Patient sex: M
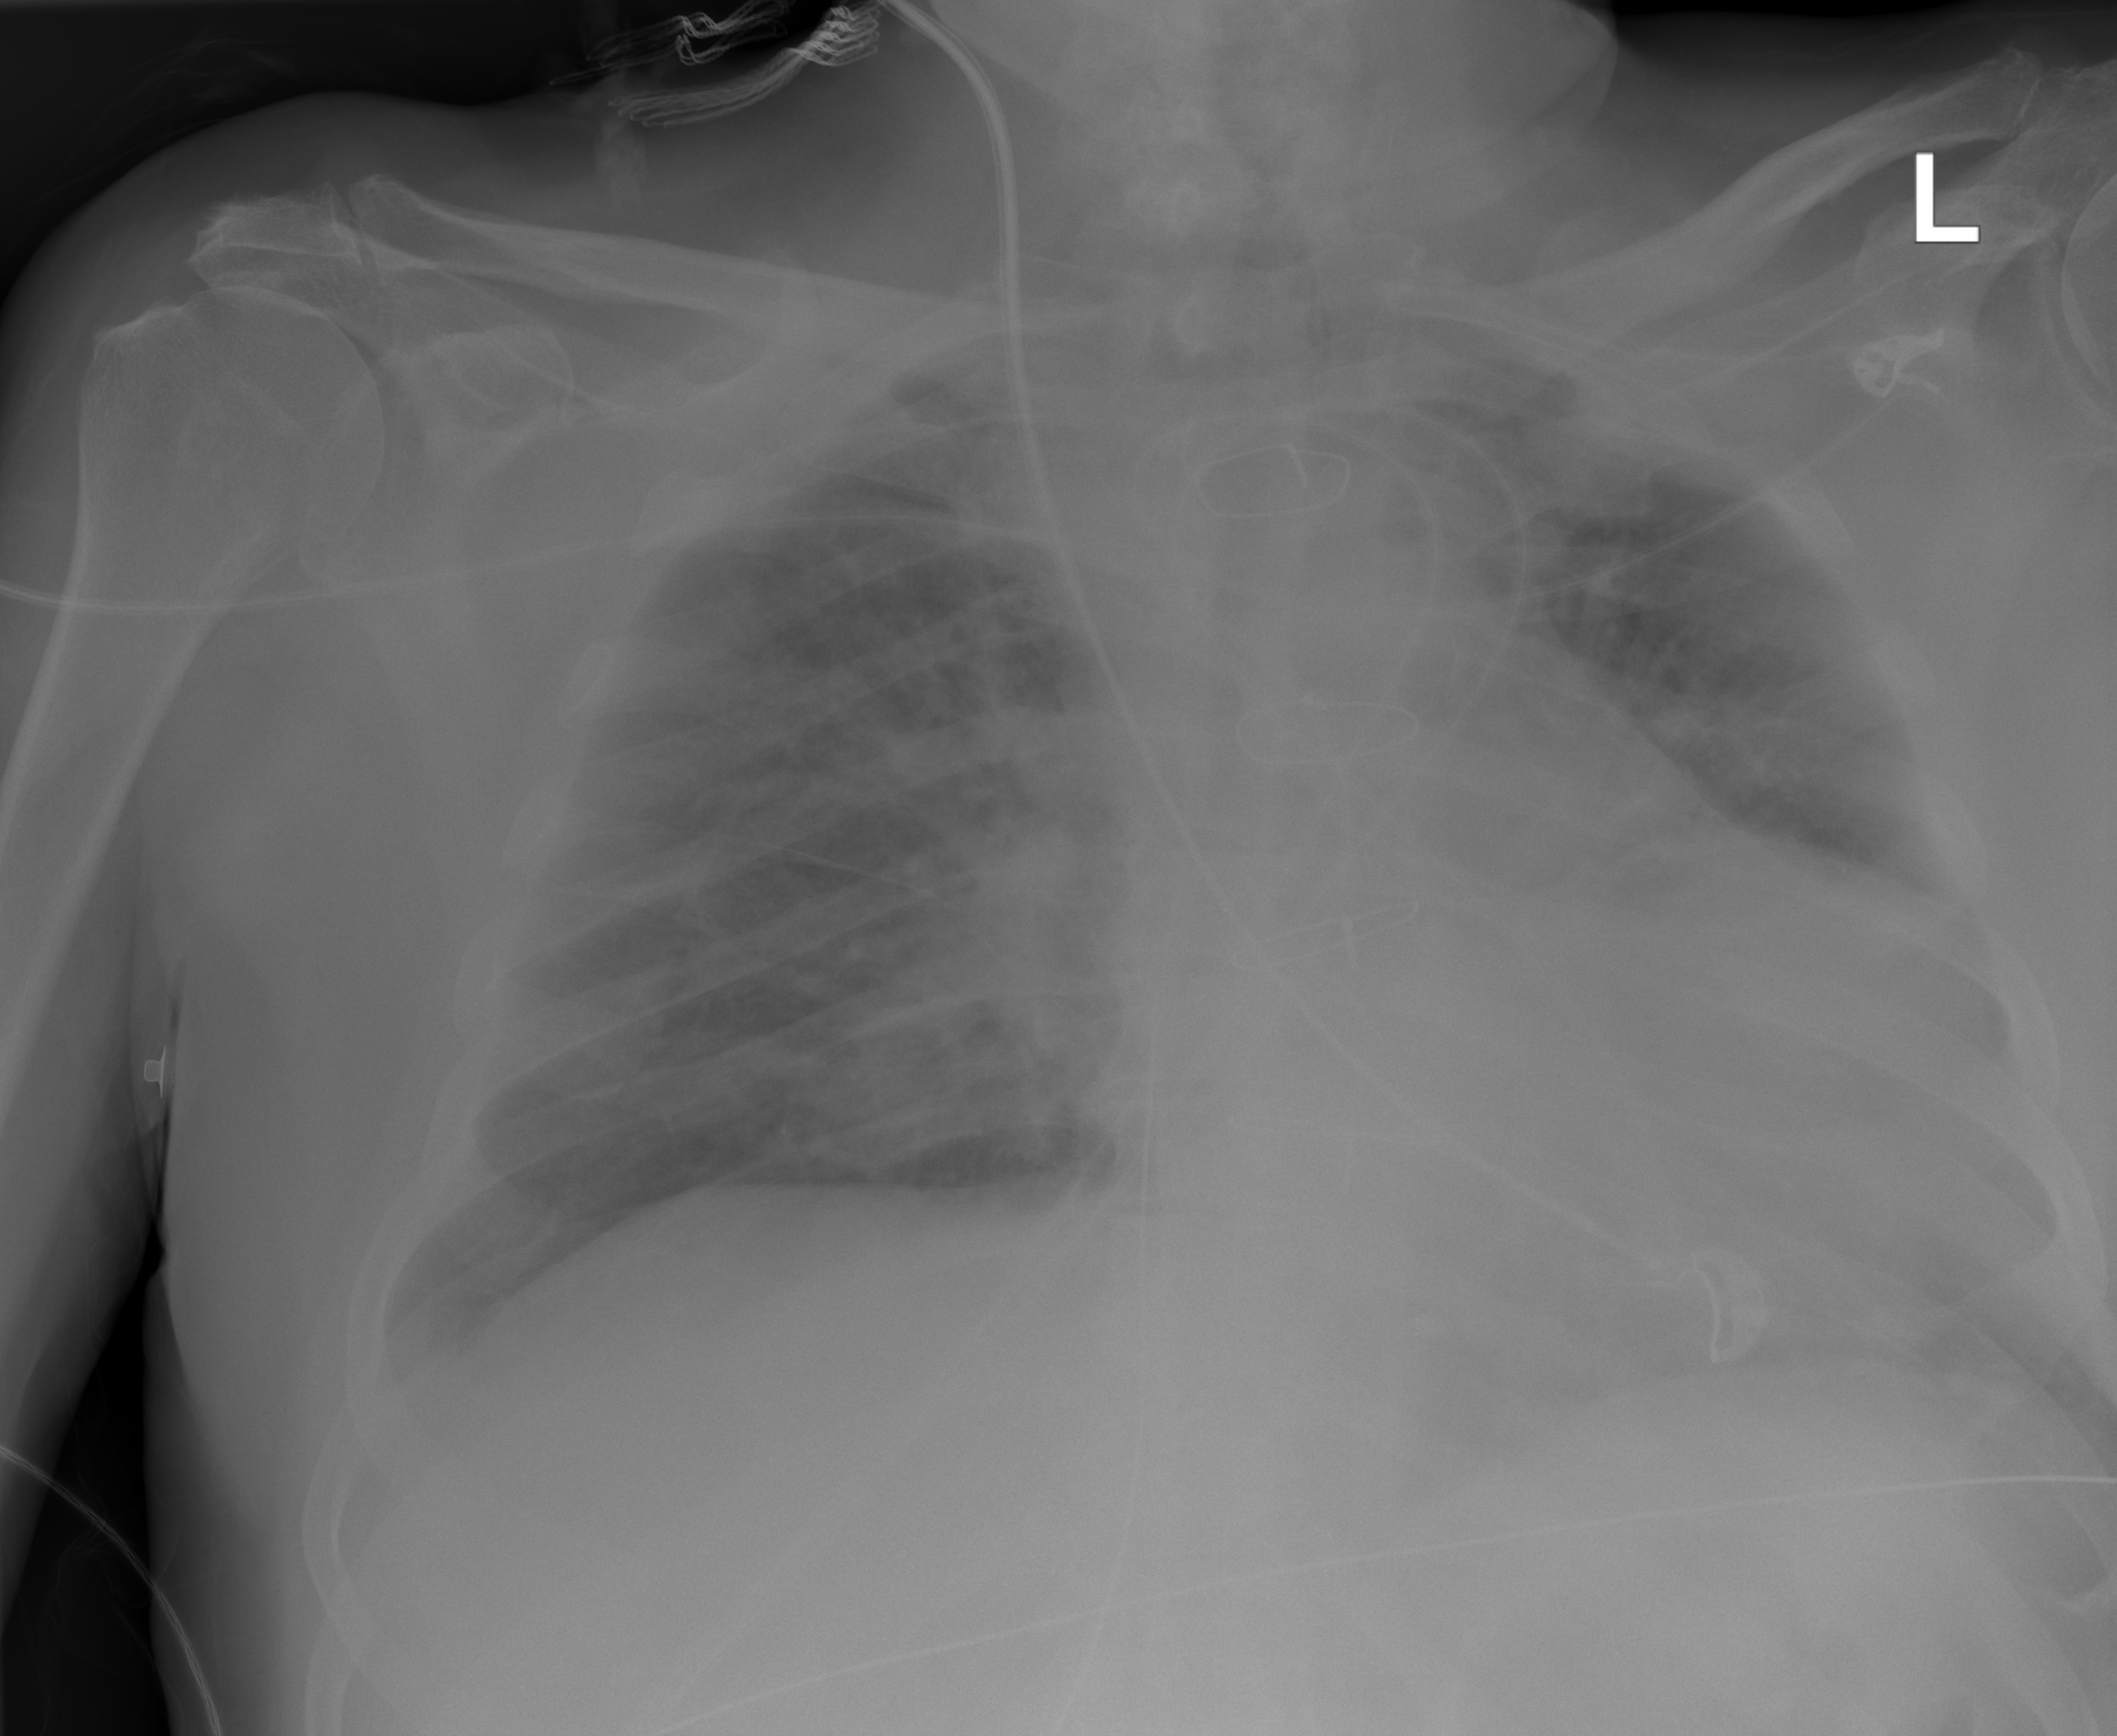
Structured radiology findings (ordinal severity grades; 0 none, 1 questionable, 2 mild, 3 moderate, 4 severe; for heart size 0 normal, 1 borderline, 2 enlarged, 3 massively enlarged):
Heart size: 2
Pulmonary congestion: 2
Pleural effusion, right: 1
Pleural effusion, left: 2
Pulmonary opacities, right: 2
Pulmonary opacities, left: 0
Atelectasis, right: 2
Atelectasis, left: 2